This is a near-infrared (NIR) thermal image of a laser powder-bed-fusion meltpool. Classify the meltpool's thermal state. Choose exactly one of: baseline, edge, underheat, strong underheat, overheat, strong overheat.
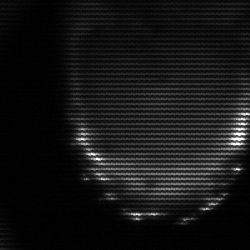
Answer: edge